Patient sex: F
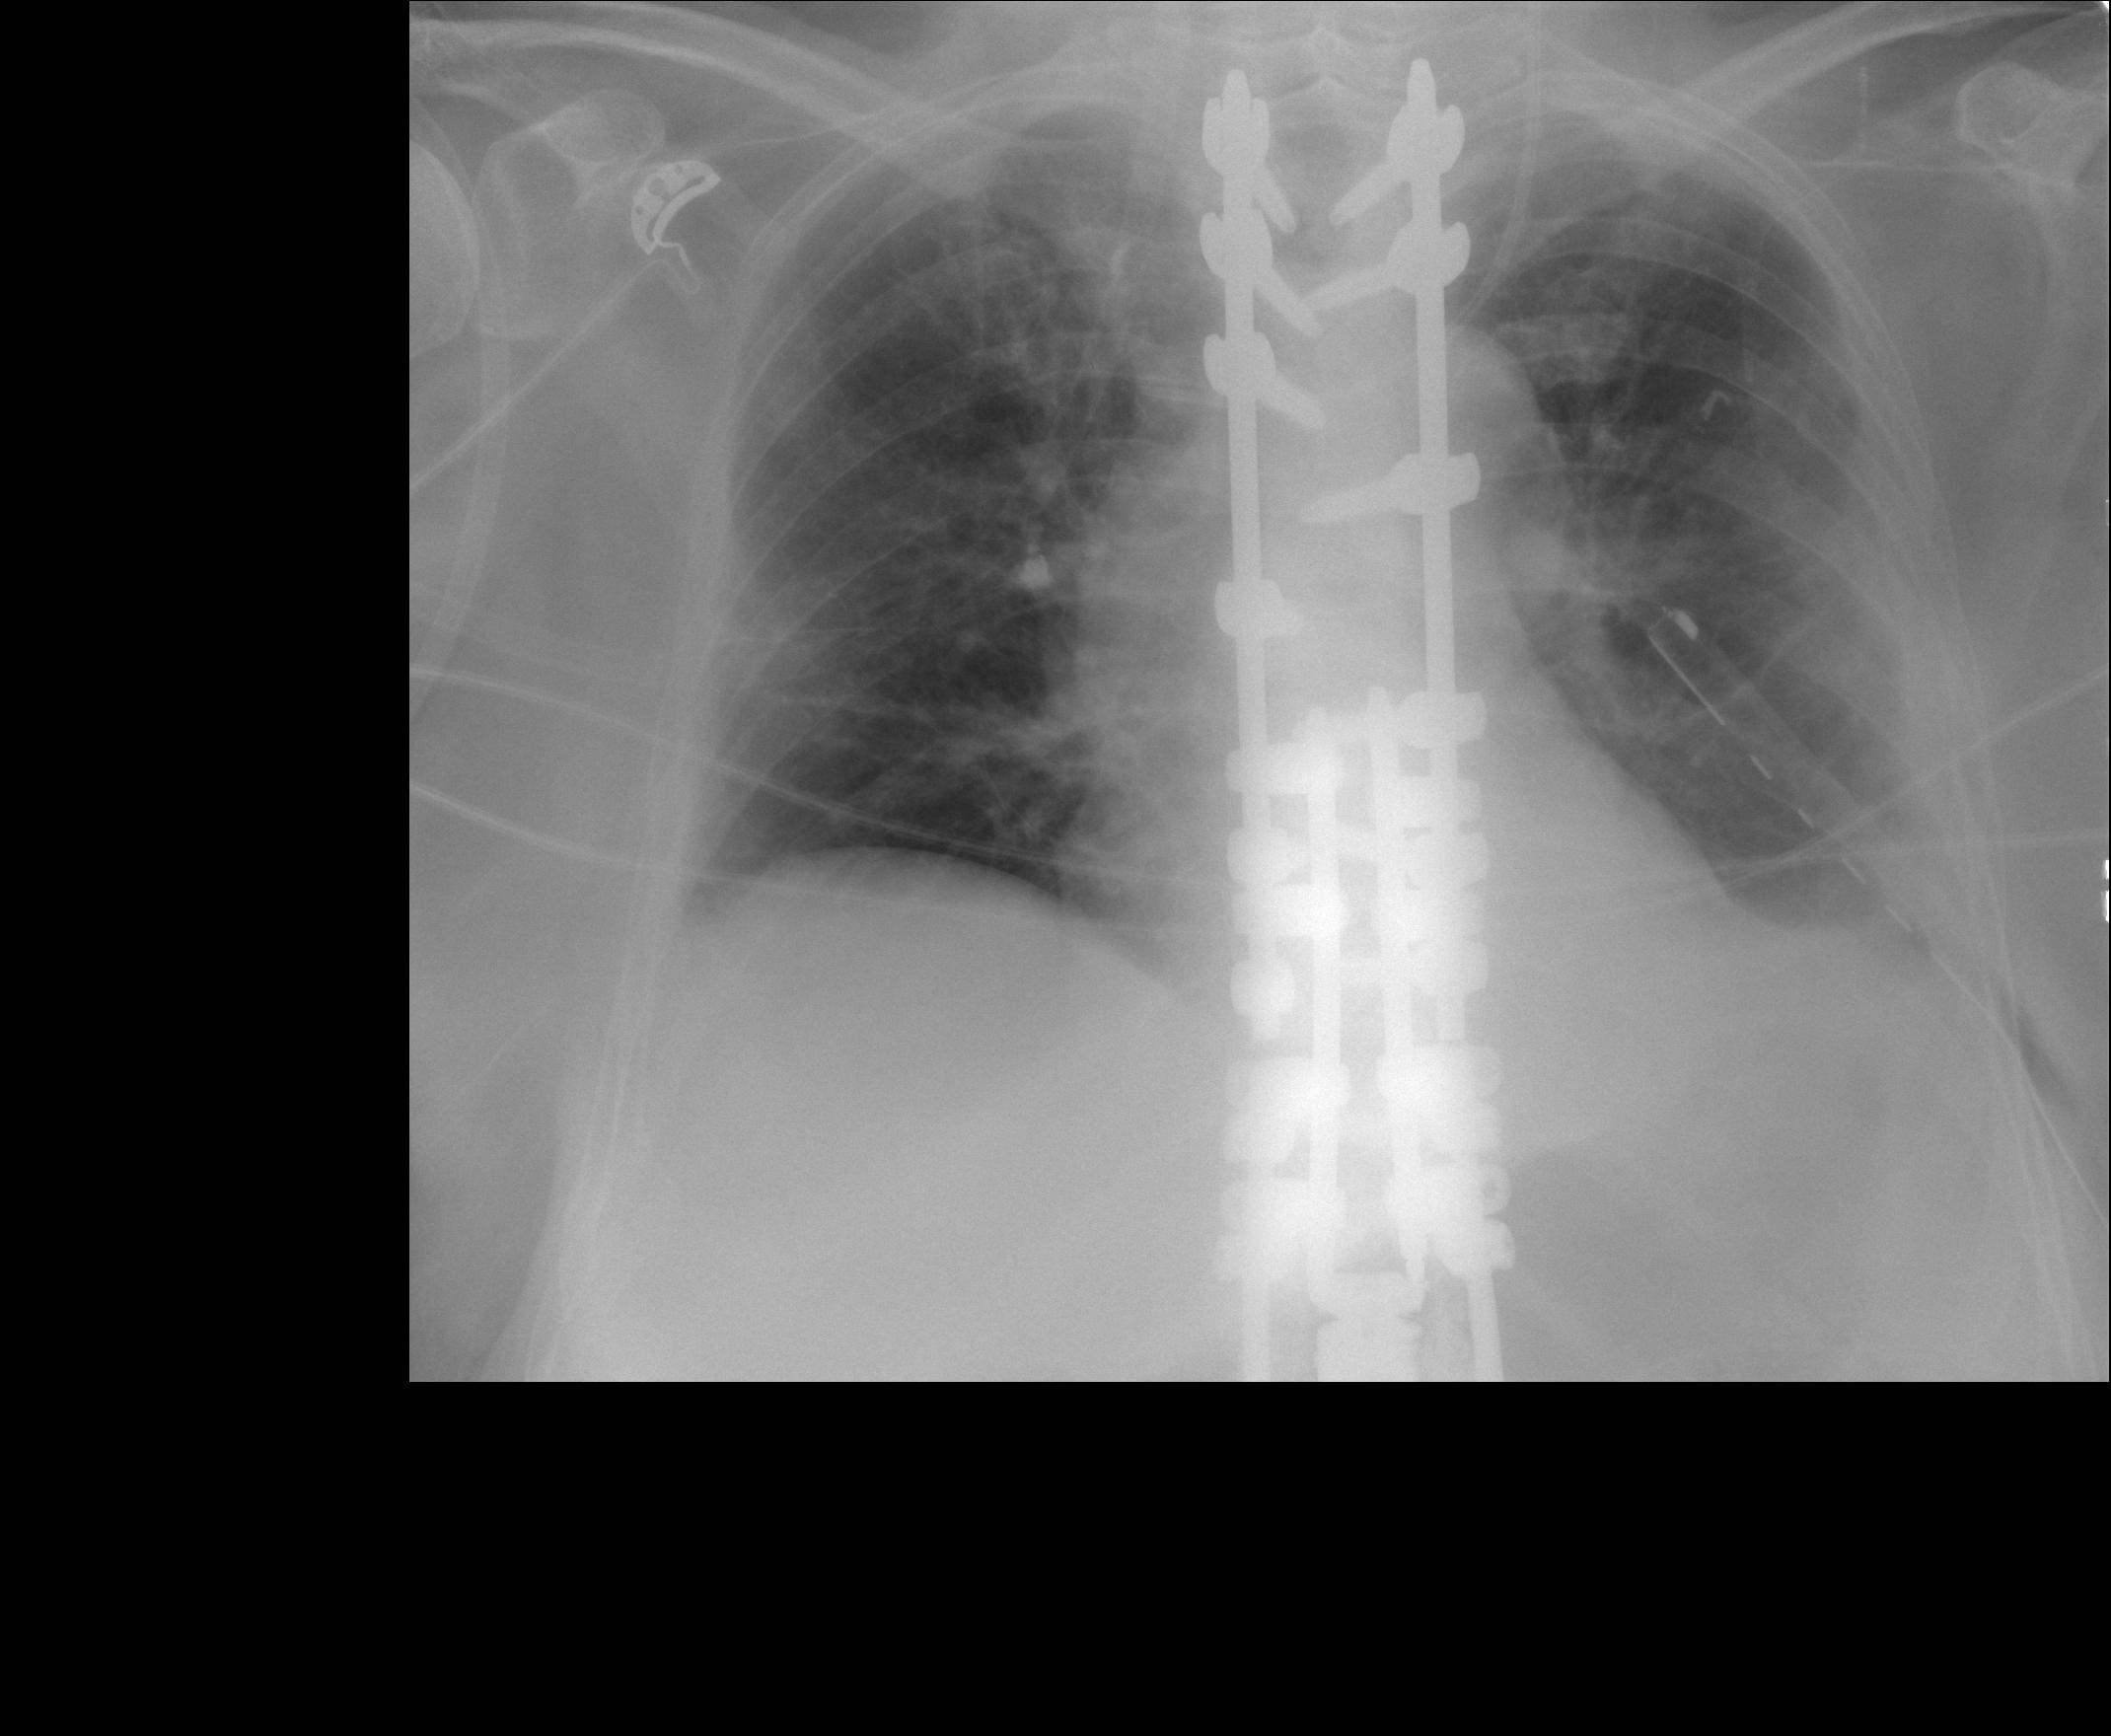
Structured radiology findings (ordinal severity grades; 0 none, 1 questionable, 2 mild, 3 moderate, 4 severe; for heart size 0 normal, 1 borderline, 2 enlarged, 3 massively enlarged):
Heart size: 0
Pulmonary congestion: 0
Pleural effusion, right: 0
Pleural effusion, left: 2
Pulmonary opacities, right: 0
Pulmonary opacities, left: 0
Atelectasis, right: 0
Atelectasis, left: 2